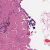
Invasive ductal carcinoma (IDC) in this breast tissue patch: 0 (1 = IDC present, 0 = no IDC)